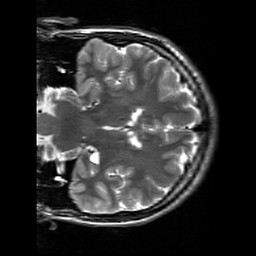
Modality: T2w
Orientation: coronal
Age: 23
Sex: male
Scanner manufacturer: siemens
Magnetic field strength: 3 T
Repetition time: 7 s
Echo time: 0.09 s